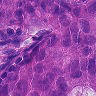
Metastatic tissue present: yes